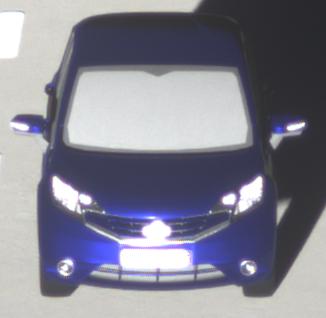
Make: Nissan
Model: Note 1.2
Detailed model: Note (E12) (10/13 - 12/16)
Model produced from: 2013/10
Model produced until: 2015/09
Doors: 5
Color: blue
Road condition: dry road
Daytime: sunrise or sunset
Contrast: high contrast